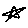
Label: star